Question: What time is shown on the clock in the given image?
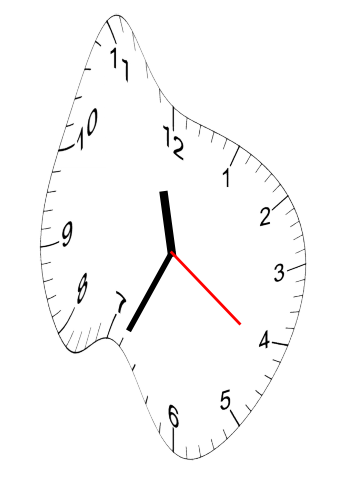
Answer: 11:34:21